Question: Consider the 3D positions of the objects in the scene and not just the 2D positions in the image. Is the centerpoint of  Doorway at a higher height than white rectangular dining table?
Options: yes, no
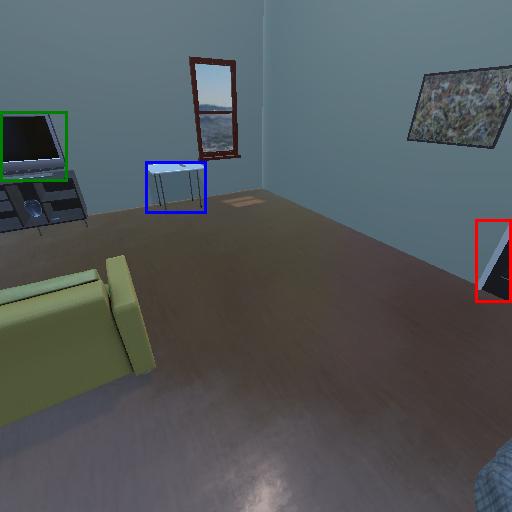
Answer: yes